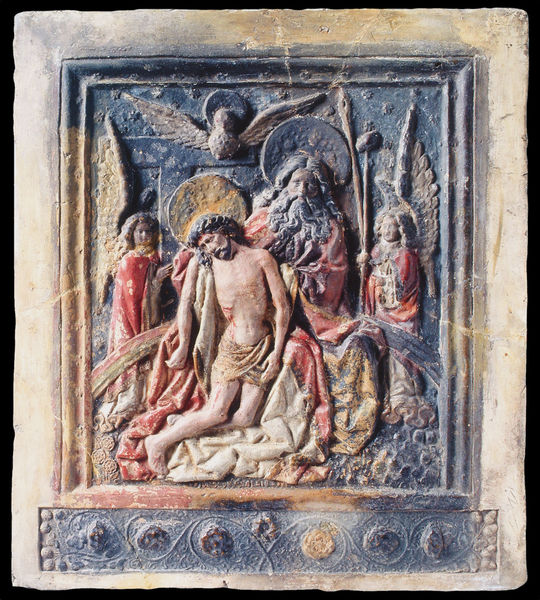
Titel: Gnadenstuhl
Künstler: Judocus Vredis
Institution: Münster, Stadtmuseum
Schlagwörter: blau, flügel, gott, vogel, bunt, rot, bart, stein, taube, tod, erde, kirche, gold, mantel, vater, krone, engel, ton, trauben, relief, farbig, farben, religion, talar, heiligenschein, christus, jesus, leiden, maria, eule, dornenkrone, auferstehung, himmelfahrt, josef, geist, regenbogen, heiliger geist, gottvater, passion, flügeö